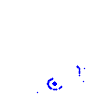
Particle: pion